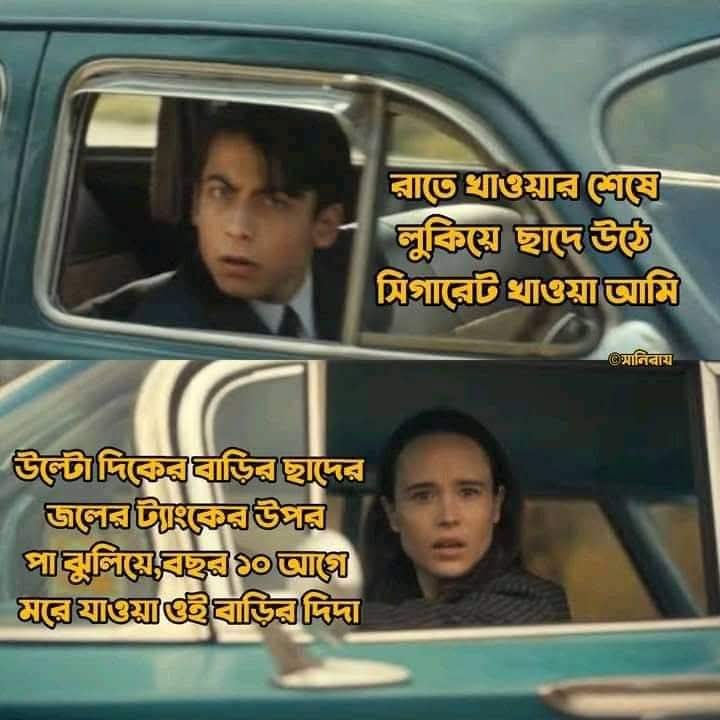
Text: রাতে খাওয়ার শেষে
লুকিয়ে ছাদে উঠে
সিগারেট খাওয়া আমি
উল্টো দিকের বাড়ির ছাদের
জলের ট্যাংকের উপর
পা ঝুলিয়ে, বছর ১০ আগে
মরে যাওয়া ওই বাড়ির দিদা
Label: Non Hate